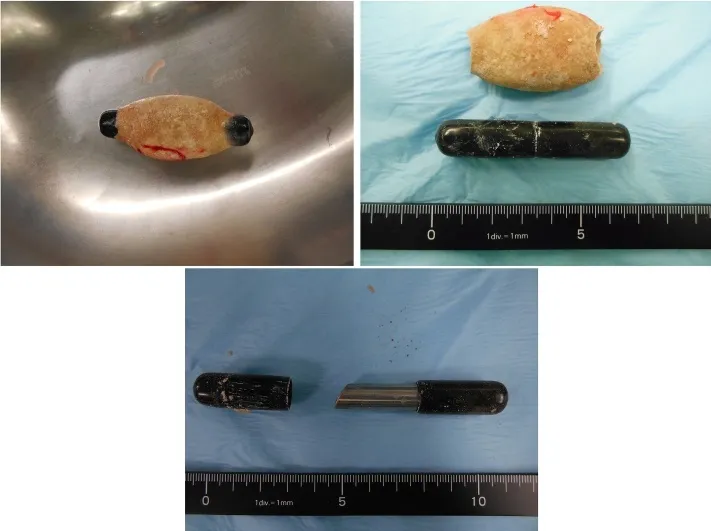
The removed foreign body in the bladder. . A metallic pipe covered with elastic rubber with a smooth surface.
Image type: radiology (x_ray)